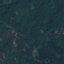
Land use / land cover: Forest